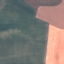
Land use / land cover: AnnualCrop